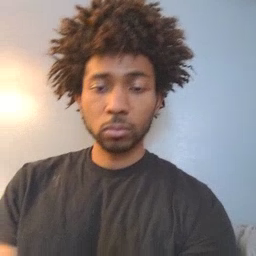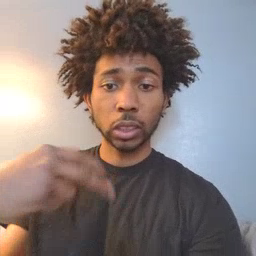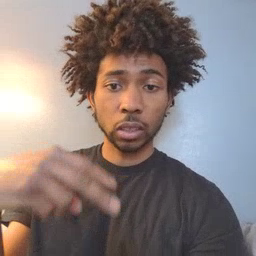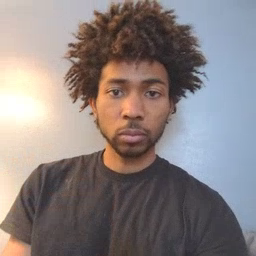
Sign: dance